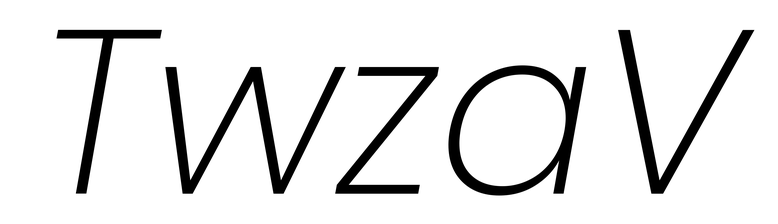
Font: Poppins-ExtraLightItalic